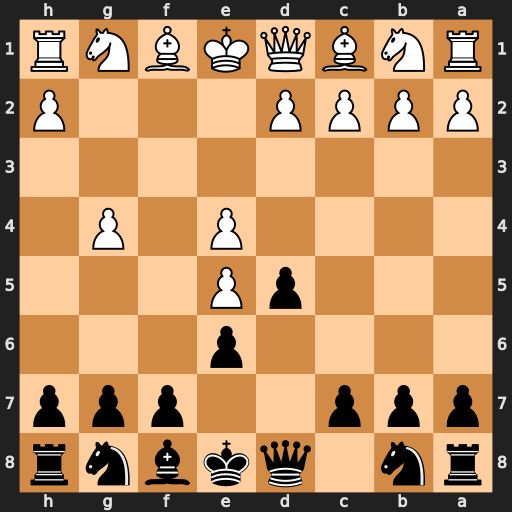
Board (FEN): rn1qkbnr/ppp2ppp/4p3/3pP3/4P1P1/8/PPPP3P/RNBQKBNR
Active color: b
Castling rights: KQkq
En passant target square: -
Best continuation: Qh4+ Ke2 Qxg4+